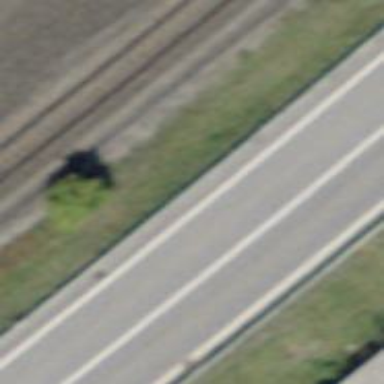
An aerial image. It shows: Secondary road with asphalt surface.